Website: apple
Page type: address-validator
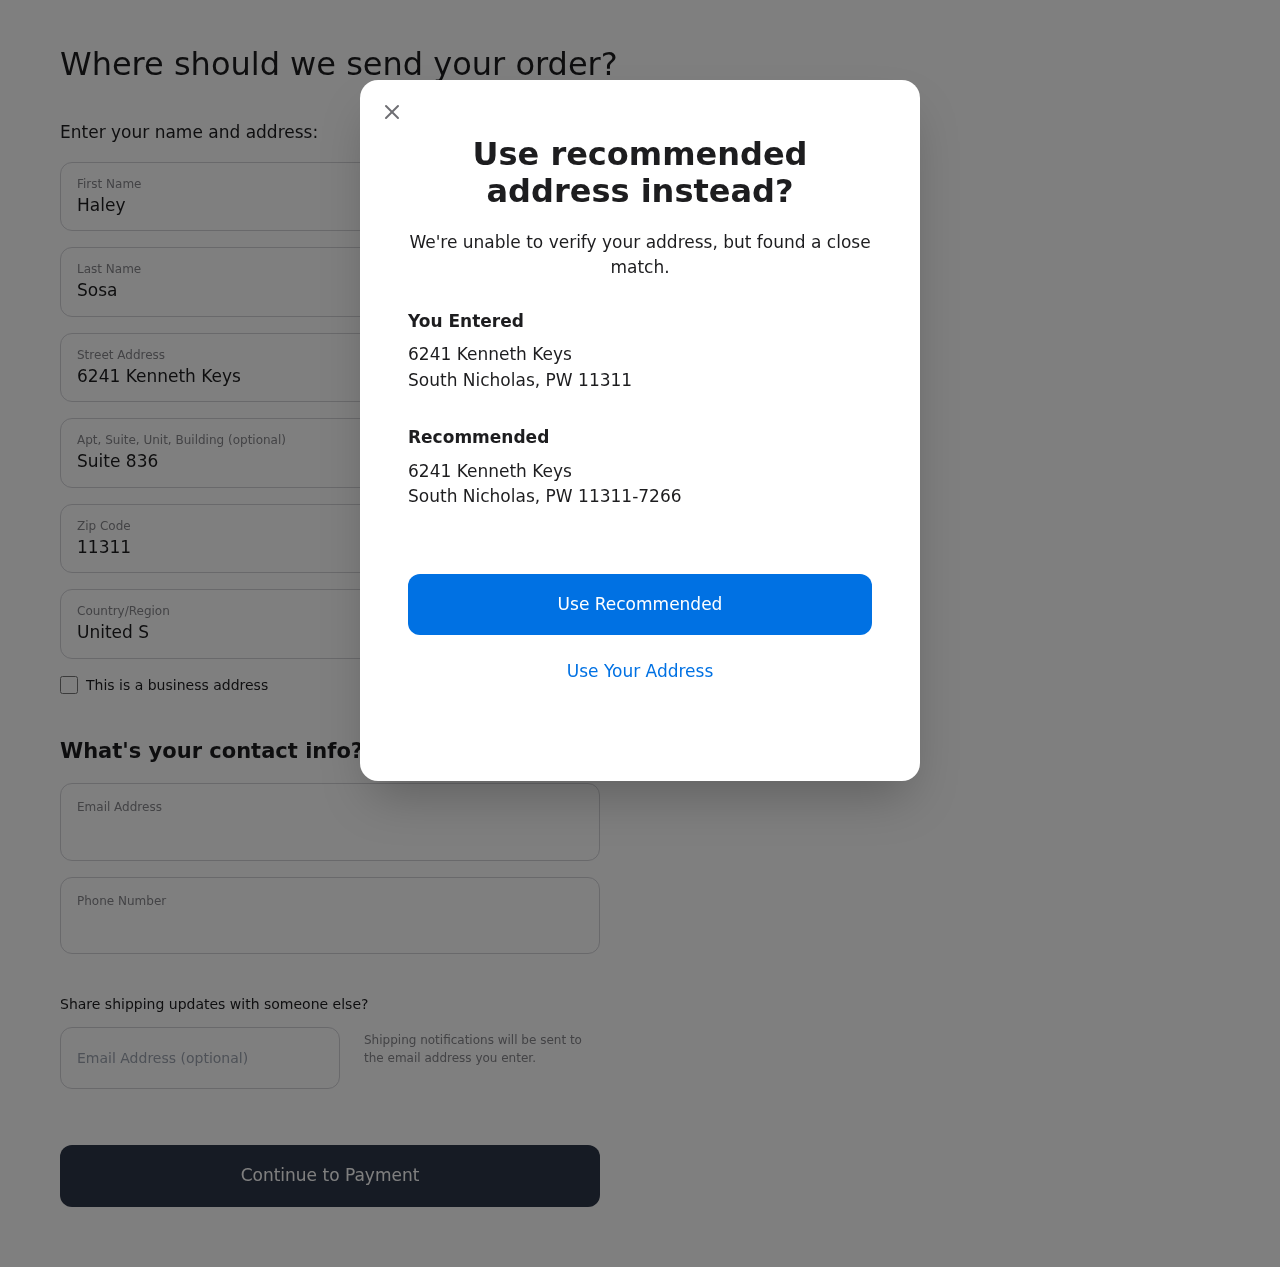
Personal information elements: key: PII_CITY
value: South Nicholas
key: PII_COUNTRY
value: United States
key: PII_EMAIL
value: haley_sosa@yahoo.com
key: PII_FIRSTNAME
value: Haley
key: PII_GIFT_EMAIL
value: tylergutierrez@yahoo.com
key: PII_LASTNAME
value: Sosa
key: PII_PHONE
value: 7746296863
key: PII_POSTCODE
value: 11311
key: PII_POSTCODE_FULL
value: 11311-7266
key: PII_STATE_ABBR
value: PW
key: PII_STREET
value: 6241 Kenneth Keys
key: PII_STREET2
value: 6241 Kenneth Keys
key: PII_STREET2
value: Suite 836
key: PII_CITY2
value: South Nicholas
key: PII_STATE_ABBR2
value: PW